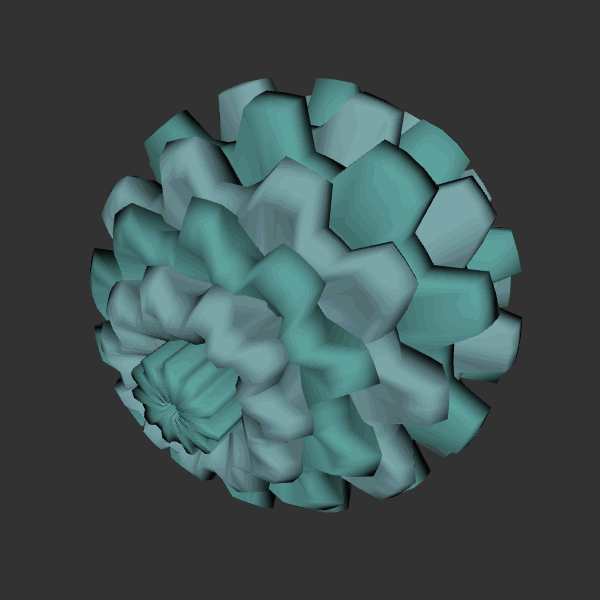
Background: dark